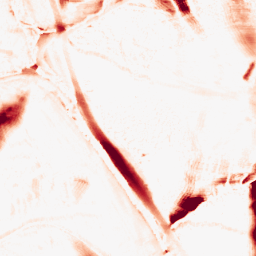
Category: morphological
Decomposition family: morphological_ellipse
Decomposition parameters: operation: opening
width: 20
height: 50
Upsampling method: linear_exact
Upsampling parameters: scale: 4
Upsampling scale: 4